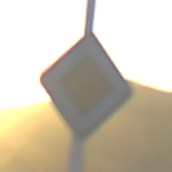
Verkehrszeichen: Vorfahrtsstrasse
Umgebung: Outdoor, Nature
Tageszeit: SunriseSunset
Wetter: Clear
Licht: Natural
Jahreszeit: NotSpecified
Kontrast: HighContrast